Question: The following is a screenshot of navbar PSD I want to achieve:

First of all, my navbar dropdown is displayed when I hover on it.
I have the following JS for it:
'''
$('.navbar .dropdown').hover(function() {
$(this).find('.dropdown-menu').first().stop(true, true).slideDown(150);
}, function() {
$(this).find('.dropdown-menu').first().stop(true, true).slideUp(105)
});
'''
### Here's an example on bootply
Now when I navigate to a link in the dropdown of a main menu item, the main menu items don't have the styles applied to it (color & border).
Any thoughts?
Also, any thoughts on achieving the desired navbar dropdown as in PSD? Here are my issues with the top border of the dropdown list and the bottom border of the main menu.
I tried the following code for making it as in PSD using the following code. But no luck.
'''
#myNavbar ul li.dropdown a:hover,
#myNavbar ul li.dropdown a:active {
border-bottom-color: #fff;
background: #fff;
z-index: 1001;
position: static;
}
'''
Thoughts?
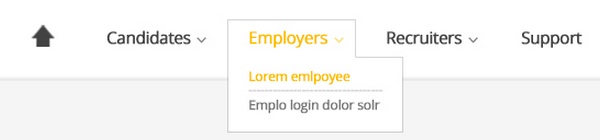
Answer: You have a number of logical issues with the way you've implemented borders. Some have more specific selectors and others are not overriding key styles. Then lastly, you are missing some styles.
<URL>
Remove the border attribute from these styles:
'''
#myNavbar ul li a {
font-size: 16px;
color: #434343;
padding-left: 20px;
font-weight: 600;
border:1px solid #fff;
}
#myNavbar ul li a:hover, #myNavbar ul li a:active, #myNavbar ul li a:focus {
background: #fff;
color: #ffba00;
position: static;
z-index: 1001;
border: 1px solid #d6d6d6;
}
'''
Also to better match your graphic you need to add some padding to '.dropdown-menu' like so:
'''
#myNavbar .dropdown-menu {
z-index: 999;
position: absolute;
margin-top: -1px;
background: #fff;
padding:20px;
}
'''
Then, with the adjustments above, you then have an issue with ':hover' causing a 'jumping' effect because of style attribute 'border:0' on 'a:hover'
So, remove the 'border-***: 0' attributes in the following CSS class:
'''
#myNavbar .dropdown-menu li a:hover {
border-top: 0;
border-left: 0;
border-right: 0;
color: #ffba00;
border-bottom: 1px dotted #d6d6d6 !important;
}
'''
Oh and one more thing to match the image you'll need to remove the border on the last link element in the dropdown menu. You can do this with the ':last-child' CSS selector to detect the last list element in the drop-down and apply a special style to its child link tag:
'''
#myNavbar .dropdown-menu li:last-child a {
border:none !important;
}
'''